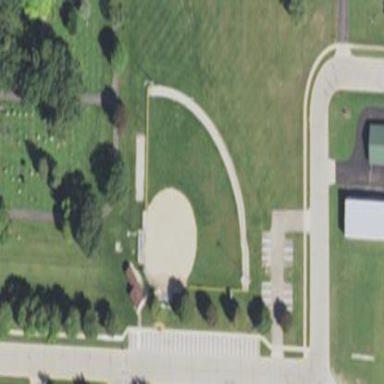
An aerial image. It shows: Baseball pitch for leisure and sports activities.